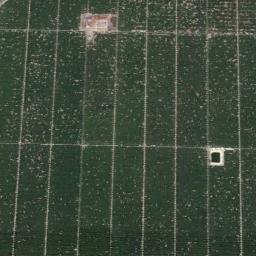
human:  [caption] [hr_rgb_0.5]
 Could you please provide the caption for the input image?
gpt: Many neatly arranged green rectangular farm fields .

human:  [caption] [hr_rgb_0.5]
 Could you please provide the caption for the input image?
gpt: There are some green rectangular farmland .

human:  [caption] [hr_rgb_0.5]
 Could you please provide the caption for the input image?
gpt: Some green rectangular farmlands are arranged in neat rows and two sheds are surrounded by these farmlands .

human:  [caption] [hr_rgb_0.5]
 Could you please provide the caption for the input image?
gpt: There are many neat rows of rectangular farmlands .

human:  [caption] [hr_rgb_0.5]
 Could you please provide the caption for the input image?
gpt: There are many green rectangular farmlands of the same size .